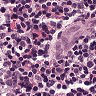
Metastatic tissue present: no